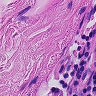
Metastatic tissue present: no